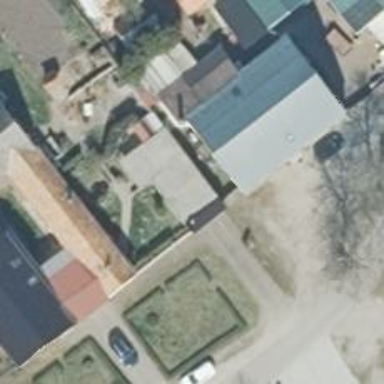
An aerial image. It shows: Simple and straightforward house.